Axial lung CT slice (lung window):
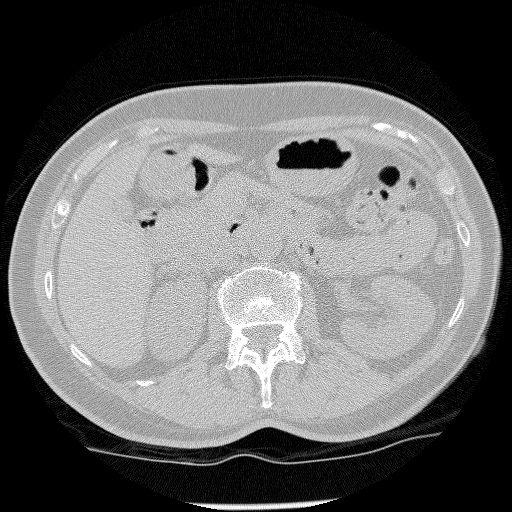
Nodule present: no